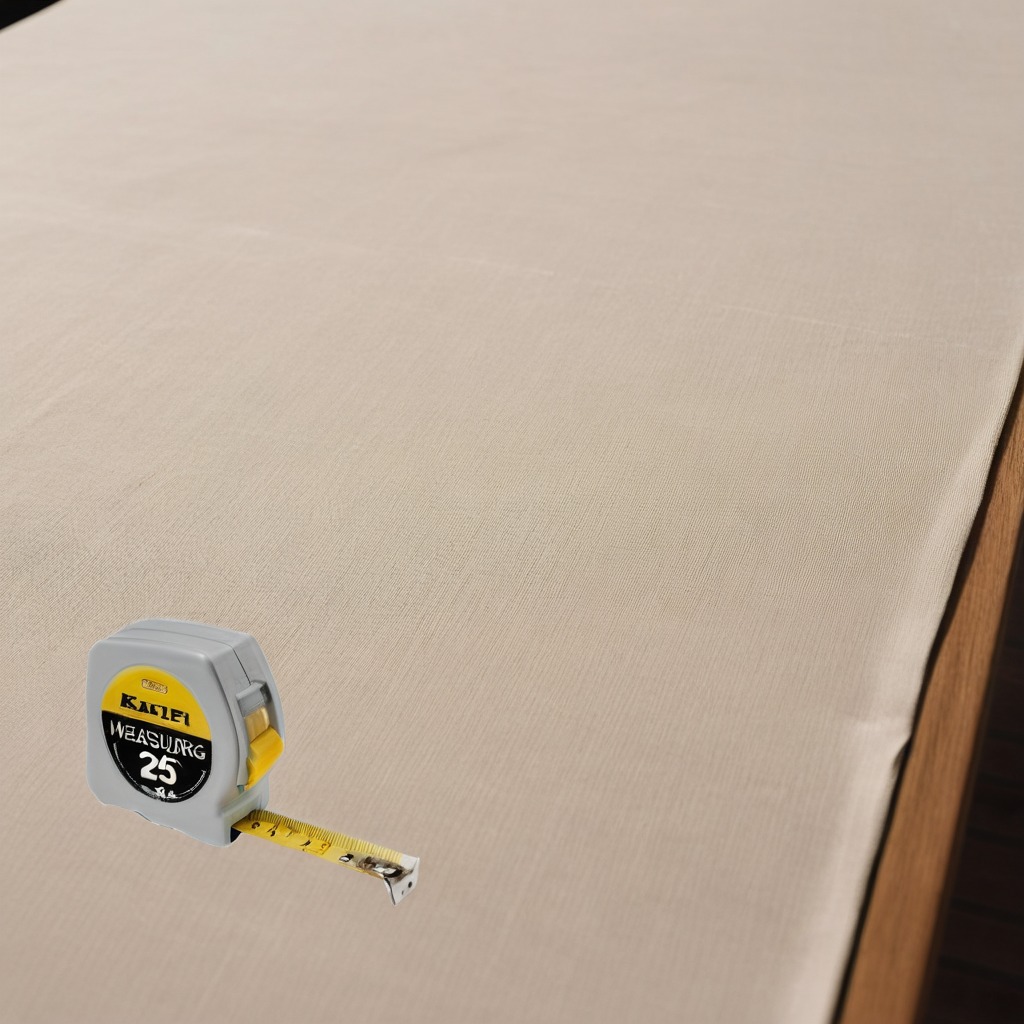
A measuring tape is lying on a wooden table in an outdoor workshop.